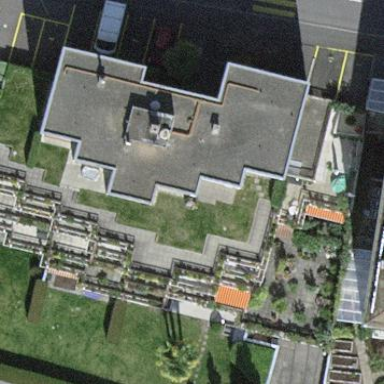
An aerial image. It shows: Part of building.